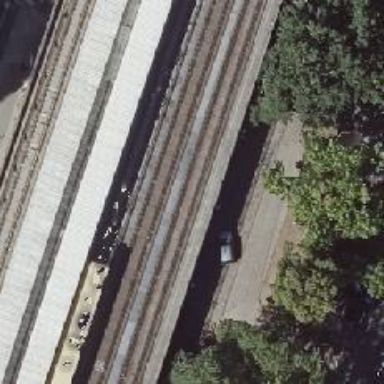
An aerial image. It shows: Viaduct railway bridge with electrified contact lines. The railway is ballastless.